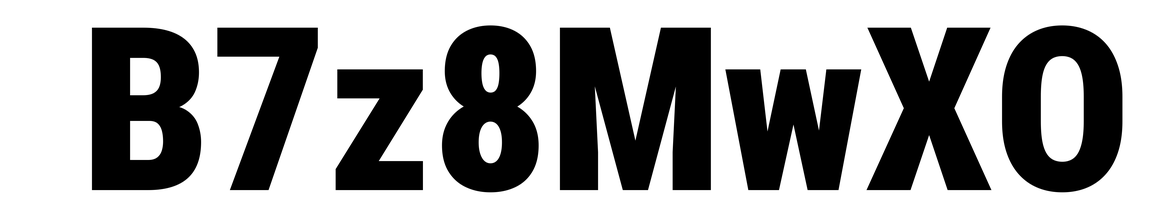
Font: Roboto_Condensed_Black